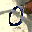
Label: 0